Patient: sex M, age 45
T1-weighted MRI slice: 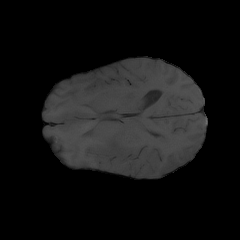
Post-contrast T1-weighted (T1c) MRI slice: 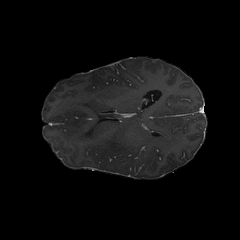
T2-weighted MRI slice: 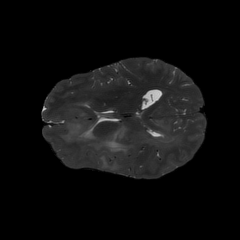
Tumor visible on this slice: yes
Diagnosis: Astrocytoma, IDH-mutant
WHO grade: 3